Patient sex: F
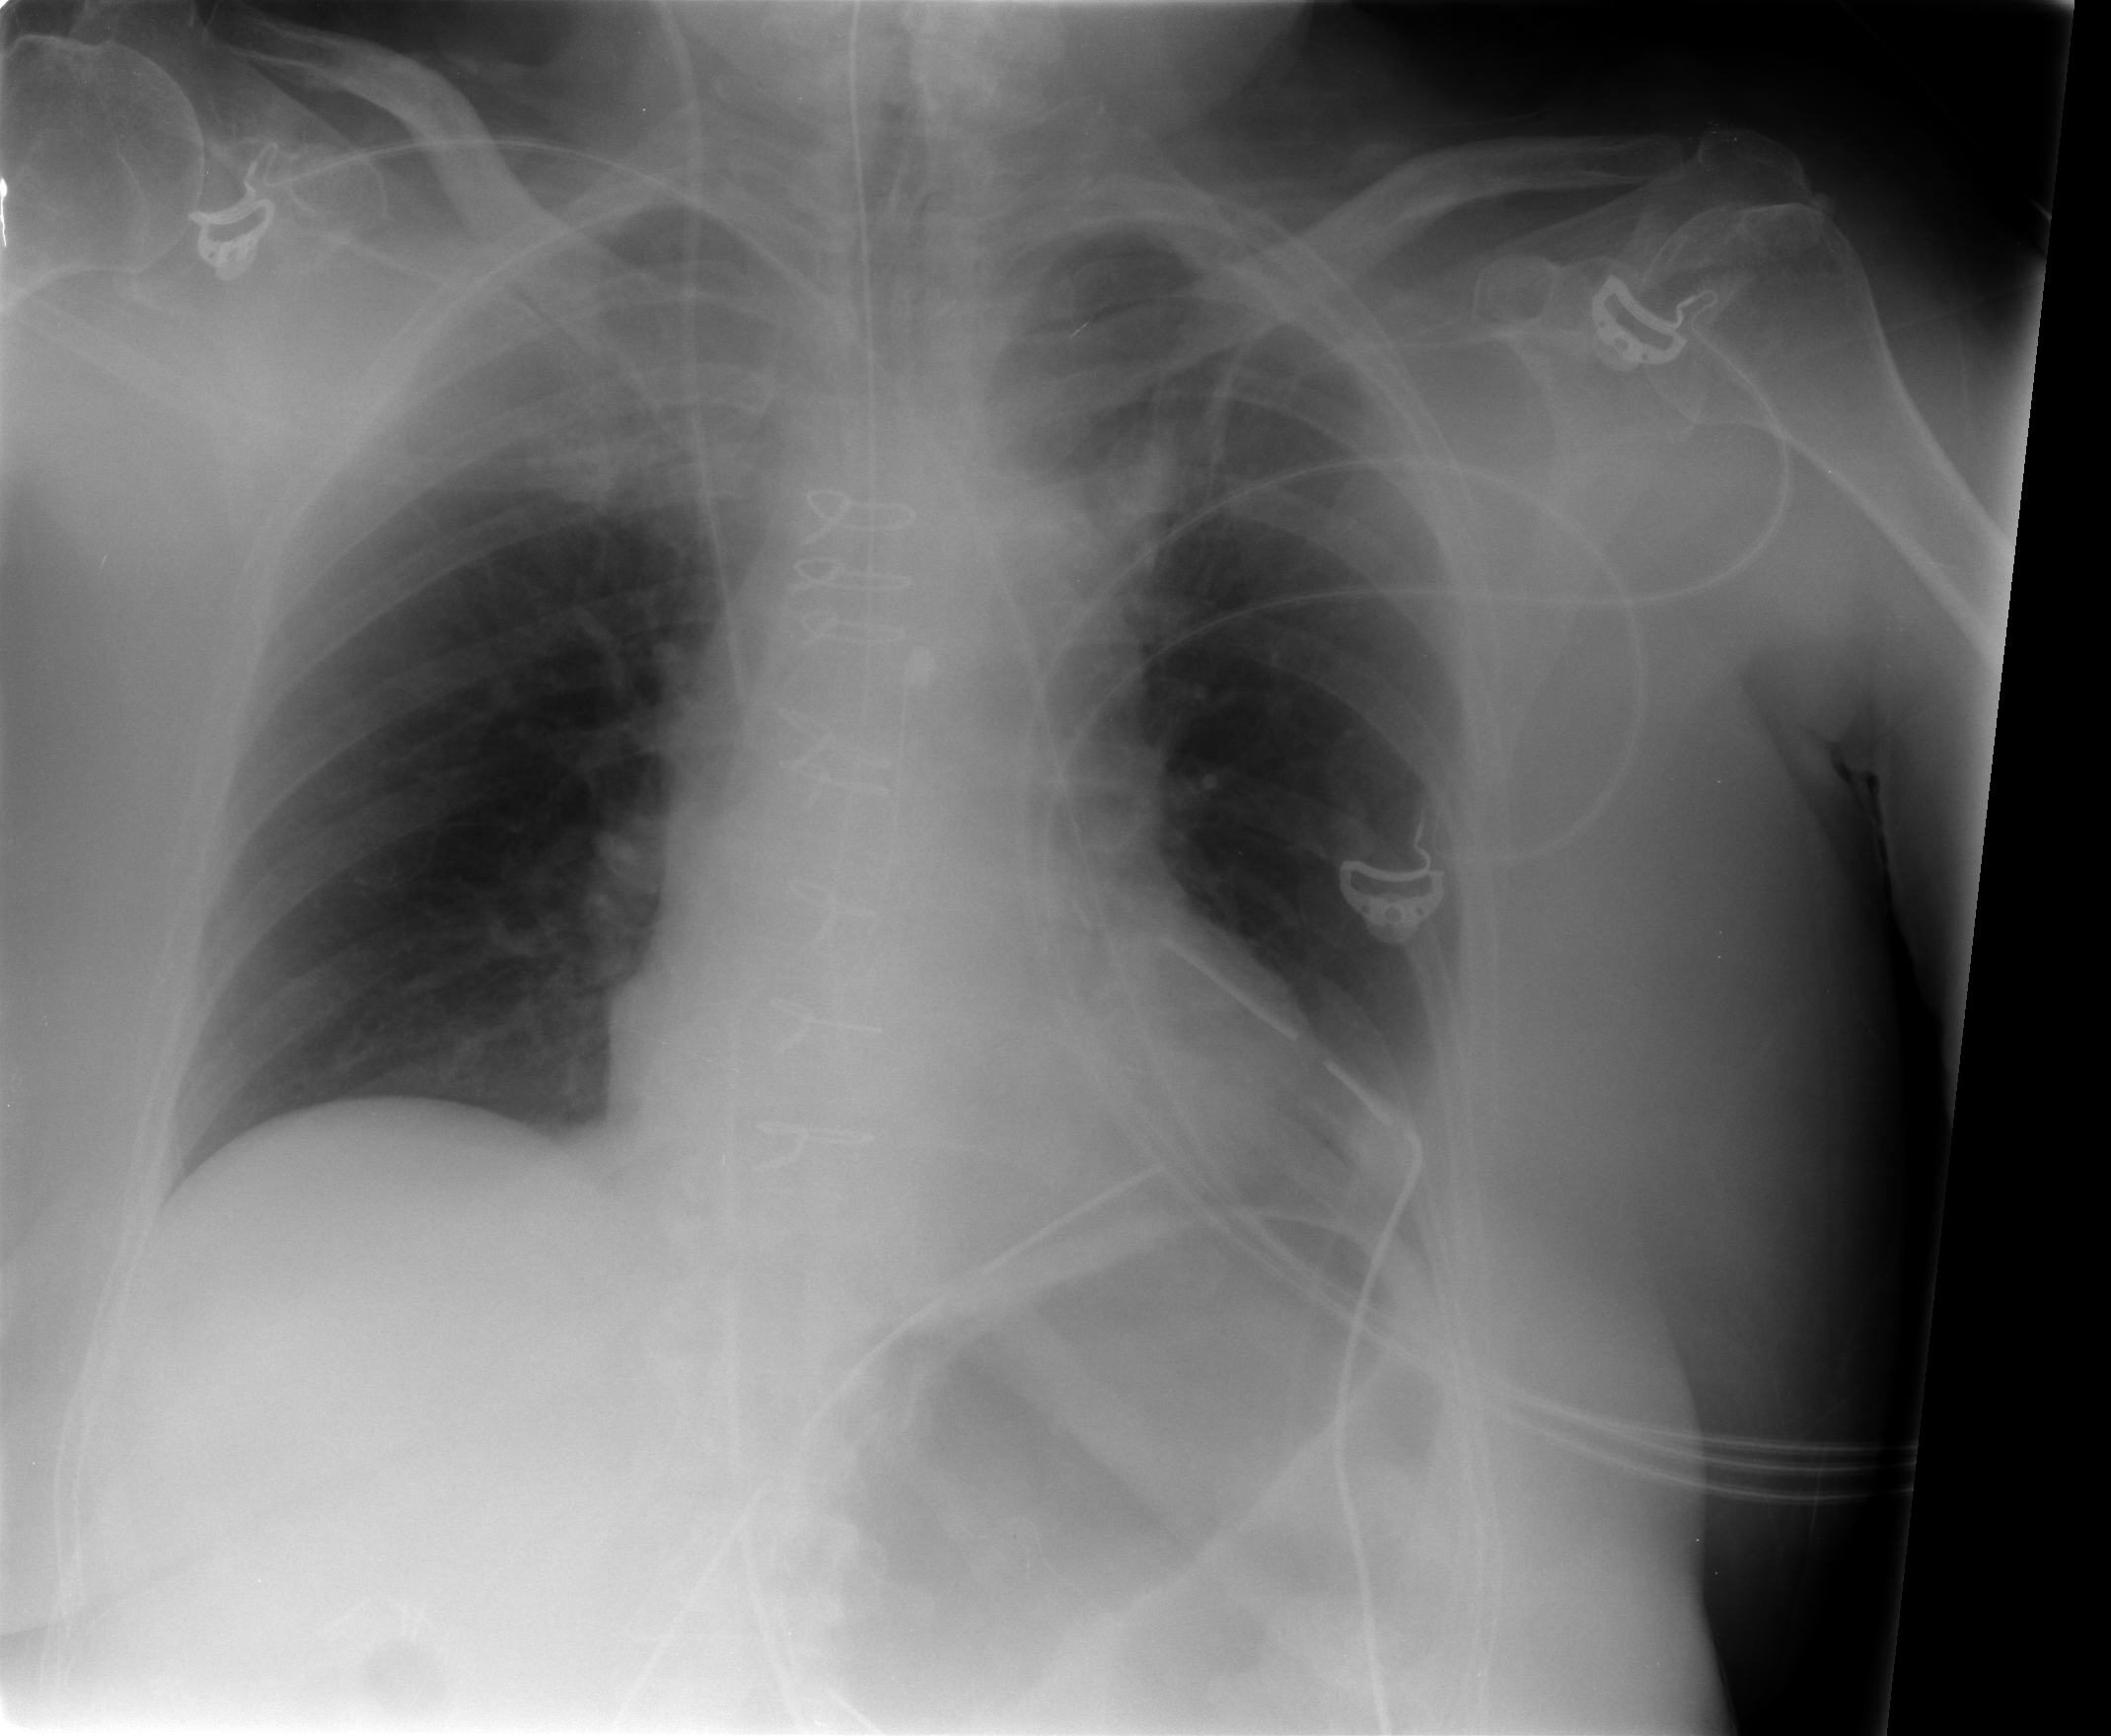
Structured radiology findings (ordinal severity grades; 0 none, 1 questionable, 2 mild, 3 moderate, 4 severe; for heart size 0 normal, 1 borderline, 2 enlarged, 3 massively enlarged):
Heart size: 0
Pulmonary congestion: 0
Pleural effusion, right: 0
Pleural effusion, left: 0
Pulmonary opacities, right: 0
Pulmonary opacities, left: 0
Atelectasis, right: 2
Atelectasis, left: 2